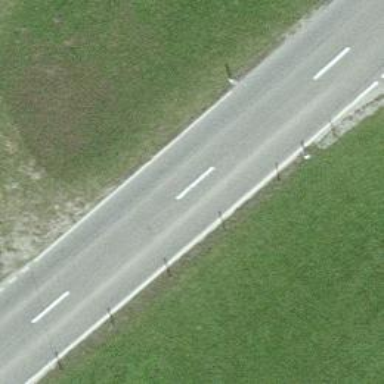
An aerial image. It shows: Secondary road with asphalt surface.